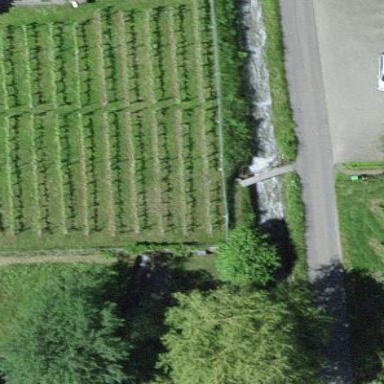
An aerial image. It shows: Vineyard growing grapes.